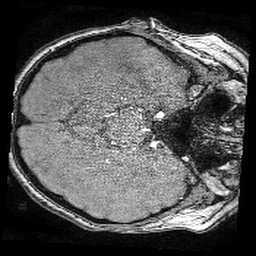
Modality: angio
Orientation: axial
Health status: ill
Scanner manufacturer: philips
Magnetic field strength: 3 T
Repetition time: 0.018 s
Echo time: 0.003454 s